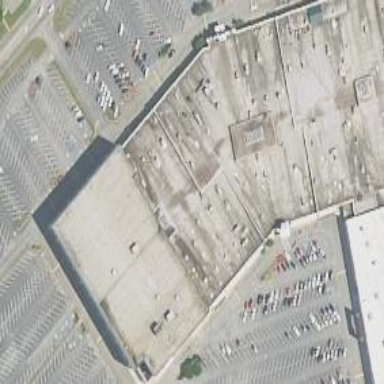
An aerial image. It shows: Mall building.